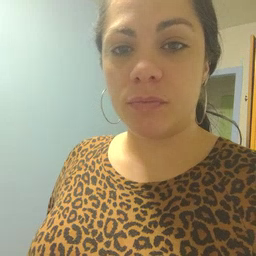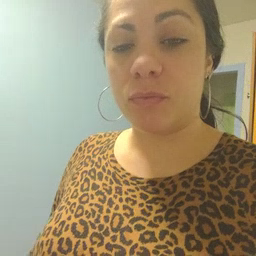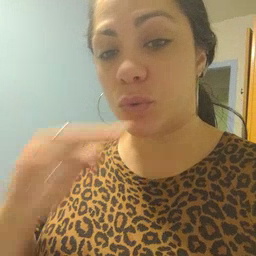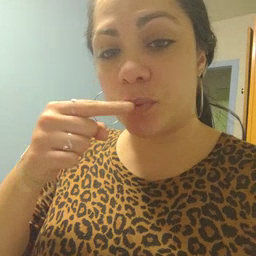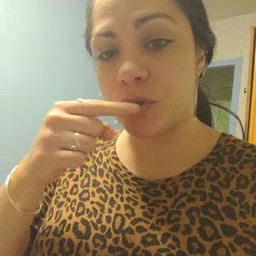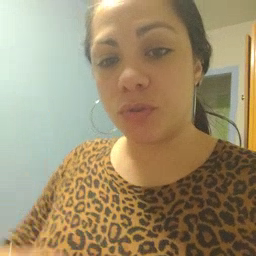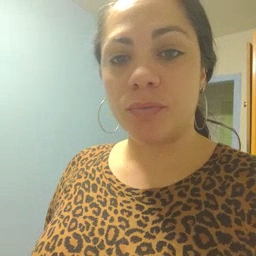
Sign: toothbrush